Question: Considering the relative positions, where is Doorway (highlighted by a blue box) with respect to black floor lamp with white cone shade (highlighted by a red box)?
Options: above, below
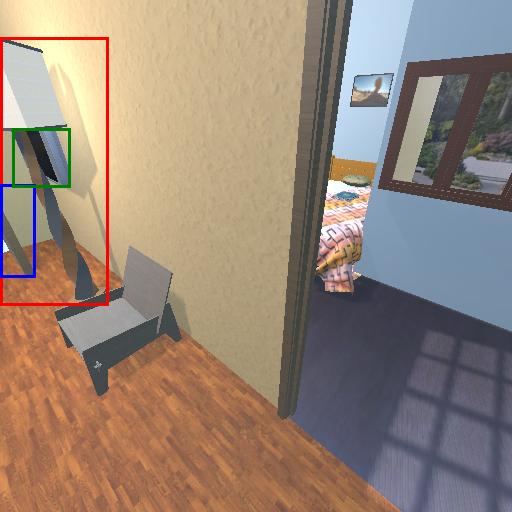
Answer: above